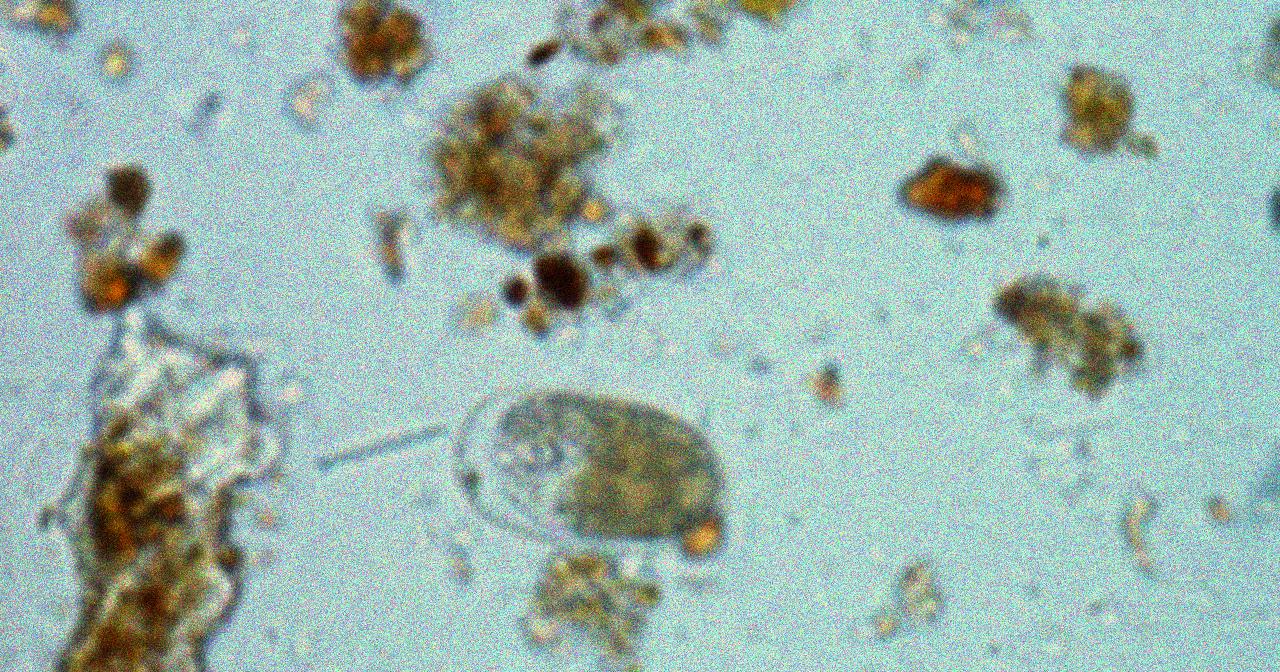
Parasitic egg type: Hookworm egg